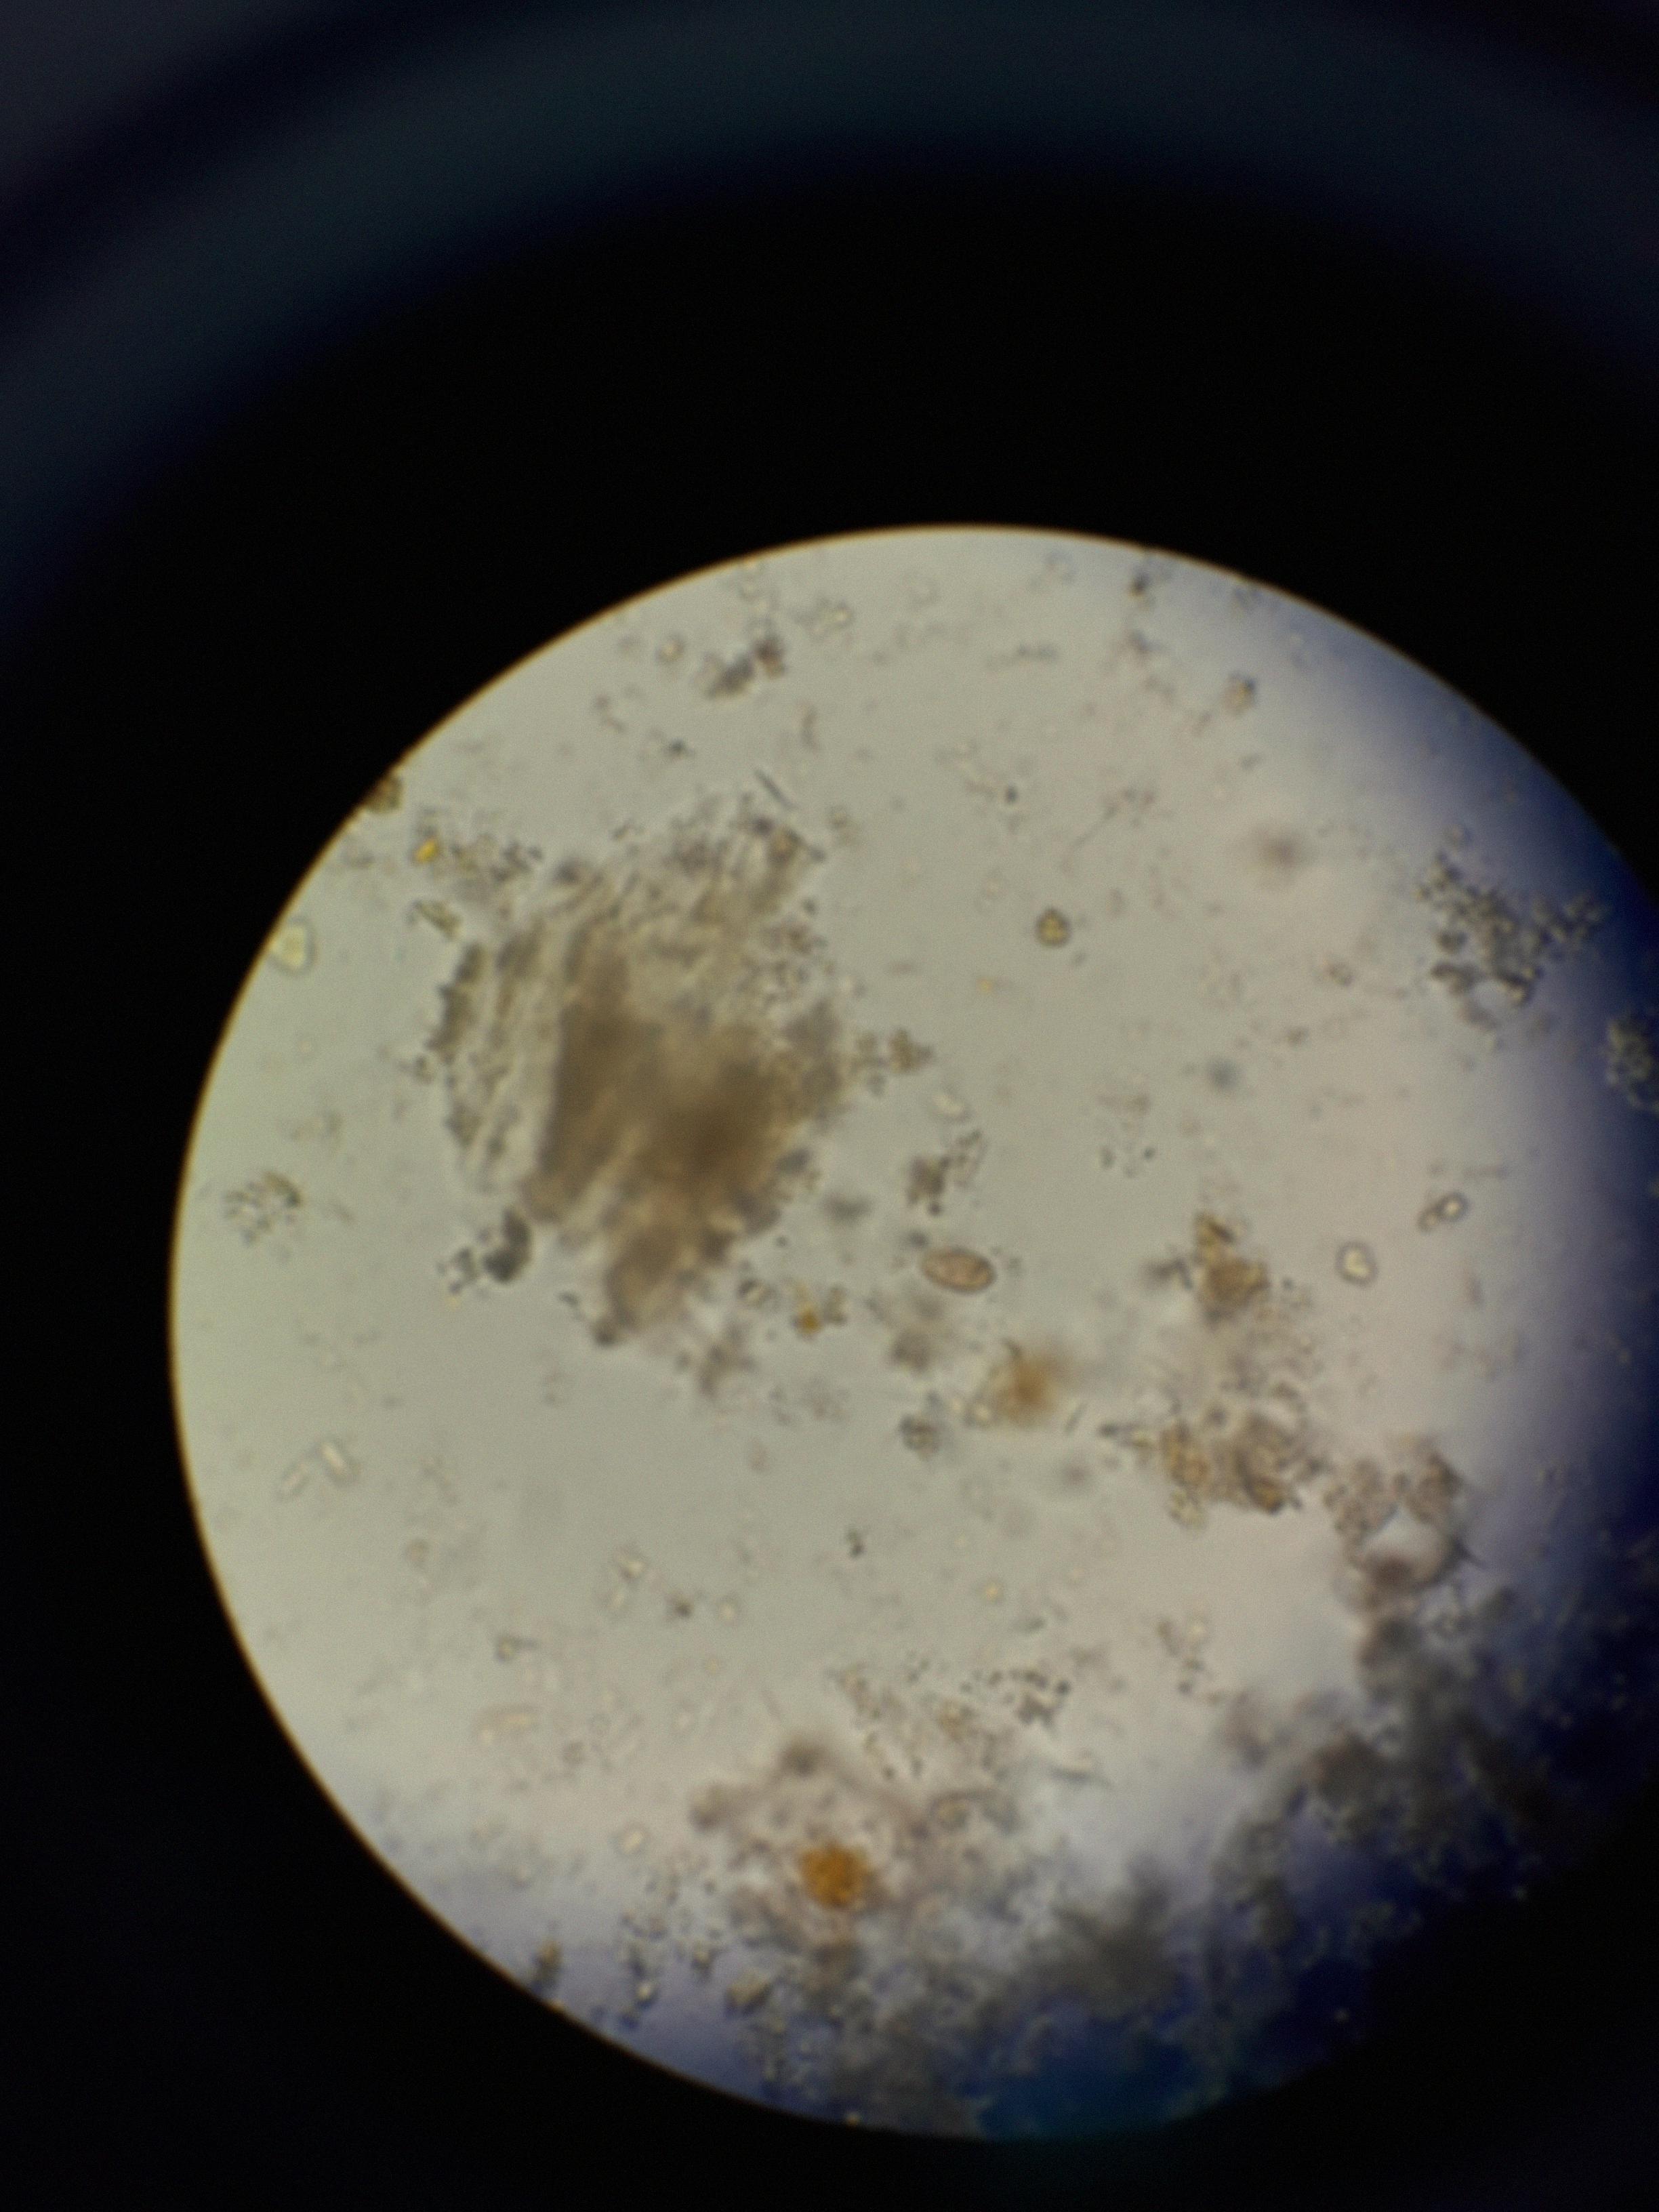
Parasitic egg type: Opisthorchis viverrine